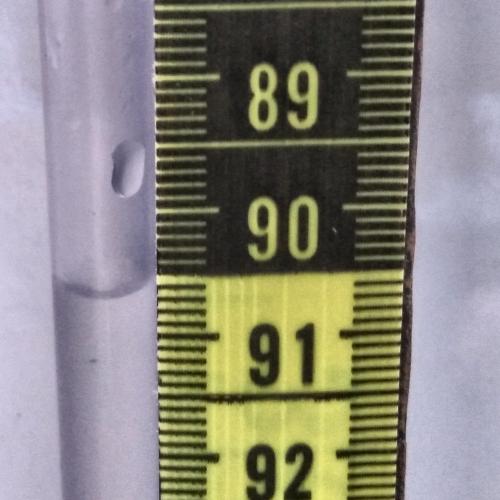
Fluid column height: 90.6 cm